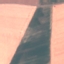
Land use / land cover class: AnnualCrop